Question:
I need to be able to replace the image and keep the text/circle. This will be on a responsive site so it needs to work accordingly. (*on bootstrap 3 platform.)
Here's what I got so far:
'''
.box {
color:#fff;
height:auto;
position:relative;
z-index:0;
overflow:hidden;
max-width:586px;
}
.box:after {
content:'yarn';
display:block;
height: 160px;
width:160px;
background-color:red;
border-radius:50%;
position:absolute;
bottom:-10px;
left:40%;
z-index:-1;
}
'''
'''
<div class="box"><img class="img-responsive" src="http://siterepository.s3.amazonaws.com/4253/yarn.jpg" alt="" width="586" height="362" align="" /></div>
'''
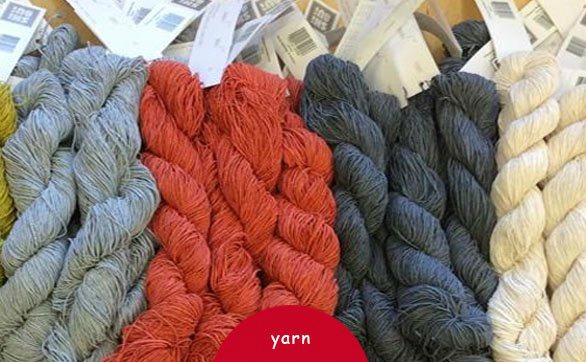
Answer: Try setting the 'border-radius' just for the 'top right' and 'top left' corners using:
'''
border-top-left-radius: 80px;
border-top-right-radius: 80px;
'''
I used '80px' not '50%', as '80px' is half of the '160px' width
Then give the circle half the 'height' than the 'width'. (80px, 160px)
After that I set the 'z-index:1;' to be higher than '-1' so you could see the circle.
Use 'text-align:center;' to center the text.
I also replaced 'left:40%' with 'left: calc((100% - 160px)/2);' which will give you the exact center. (the whole width minus the width of the circle divided by 2)
Add 'line-height: 80px;' to center the text vertically in the half circle
'''
.box {
color:#fff;
height:auto;
position:relative;
z-index:0;
overflow:hidden;
max-width:586px;
}
.box:after {
content:'Yarn';
display:block;
height: 80px;
width:160px;
background-color:red;
border-top-left-radius: 80px;
border-top-right-radius: 80px;
text-align:center;
line-height: 80px;
position:absolute;
bottom:-10px;
left:calc((100% - 160px)/2);
z-index:10;
}
'''
'''
<div class="box"><img class="img-responsive" src="http://siterepository.s3.amazonaws.com/4253/yarn.jpg" alt="" width="586" height="362" align="" /></div>
'''